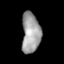
Tissue: lung
Cell type: Endothelial cells
Senescence score: 0.6349
Nuclear area (px): 731
Mean DAPI intensity: 159.185